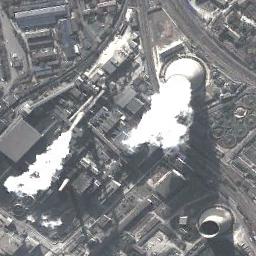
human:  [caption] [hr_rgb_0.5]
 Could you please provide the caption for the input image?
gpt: There are three thermal power stations, and two of them are emitting heavy smoke  .

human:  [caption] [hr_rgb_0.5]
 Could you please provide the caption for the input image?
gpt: The thermal power station is next to some buildings with white mist above .

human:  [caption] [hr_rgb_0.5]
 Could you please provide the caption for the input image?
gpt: The thermal power station is surrounded by roads .

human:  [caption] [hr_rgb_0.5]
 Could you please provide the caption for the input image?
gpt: There is a factory building in a thermal power station, there is a smoking smokestack, two cooling towers are steaming .

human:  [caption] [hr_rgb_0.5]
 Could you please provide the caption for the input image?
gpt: There are two chimneys smoking on the thermal power station .